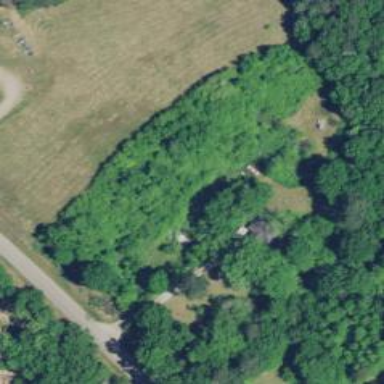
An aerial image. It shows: Driveway.